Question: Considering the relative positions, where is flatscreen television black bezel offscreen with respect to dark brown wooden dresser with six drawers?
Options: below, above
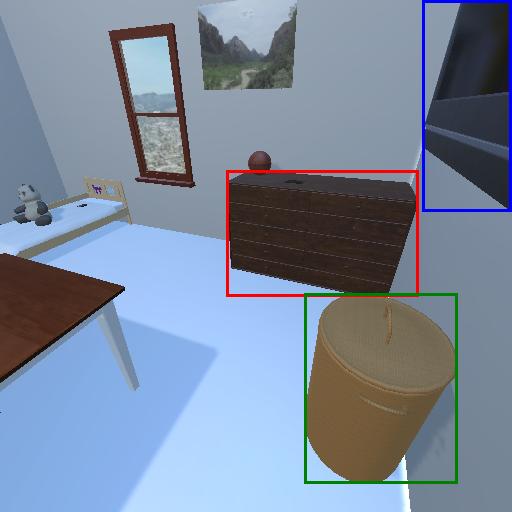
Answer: below